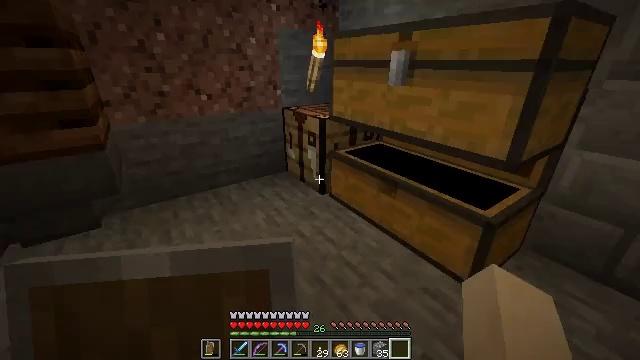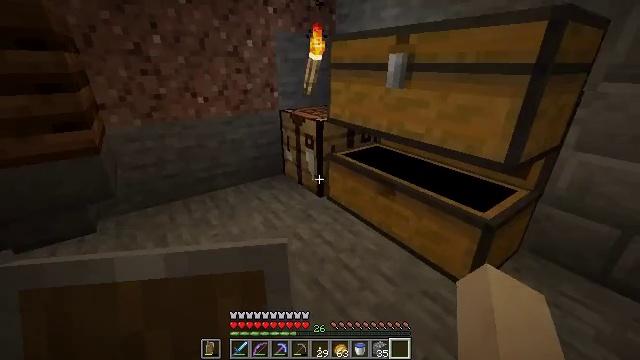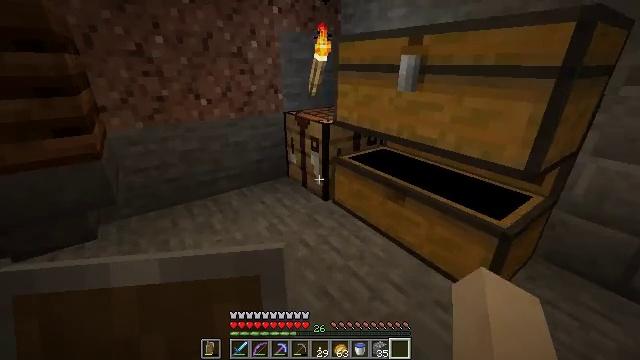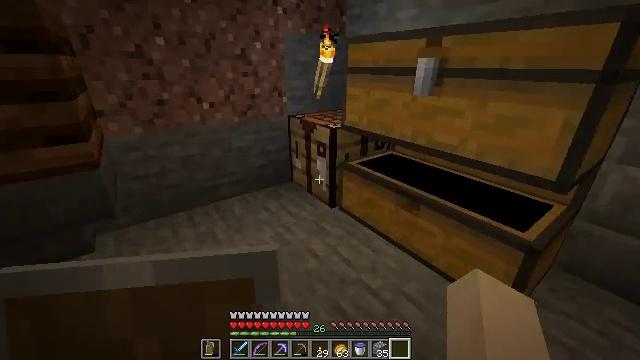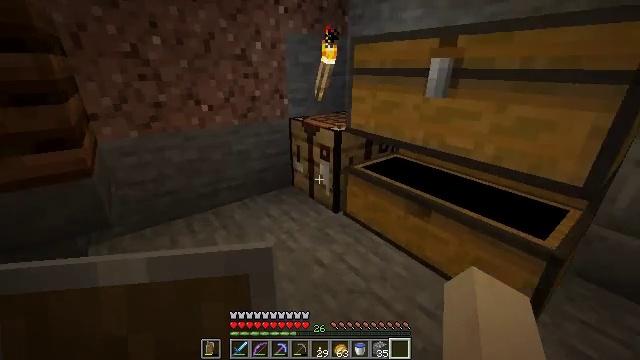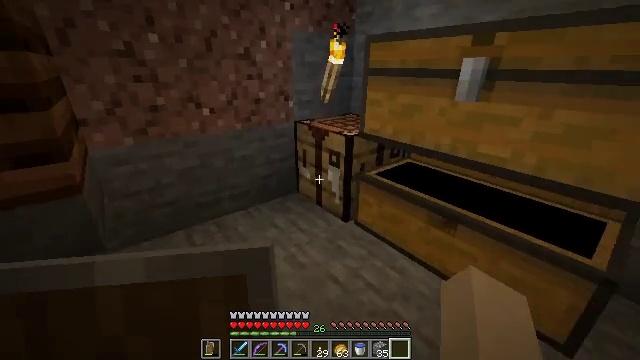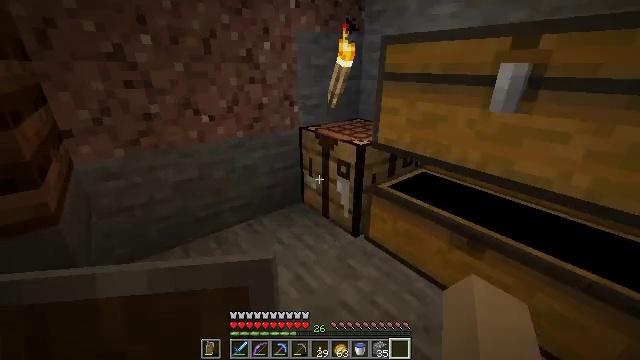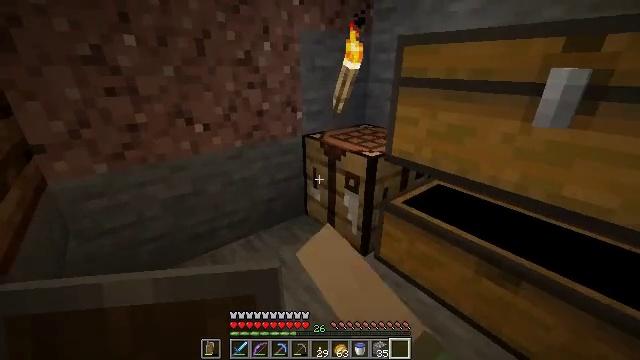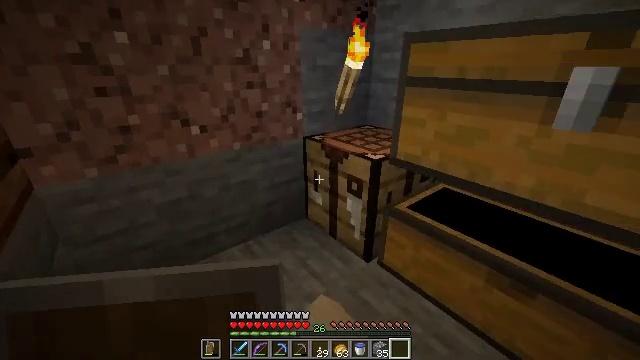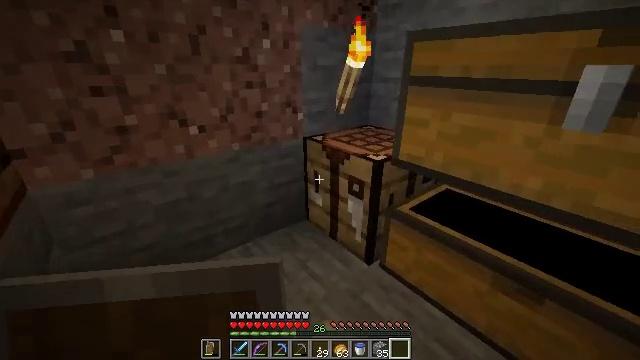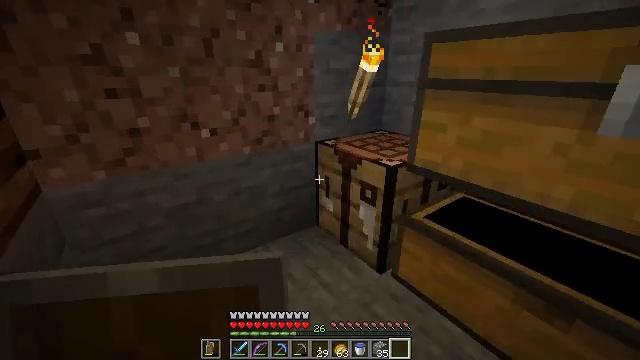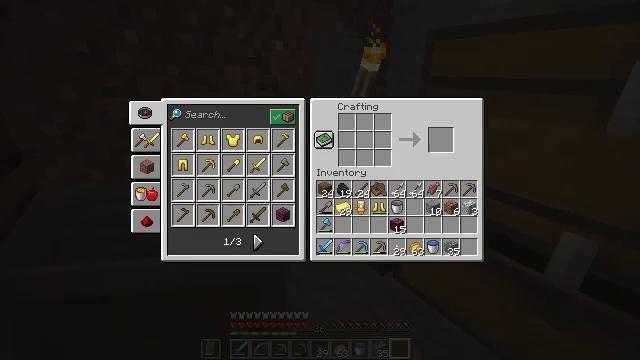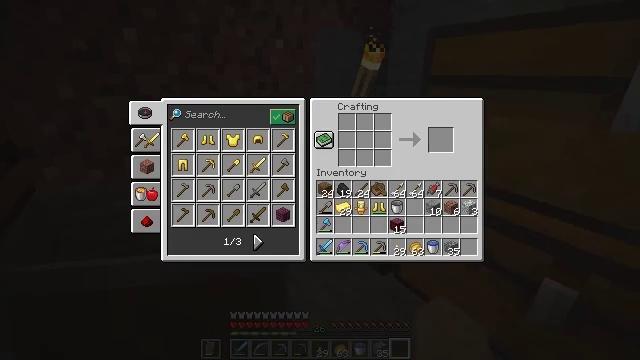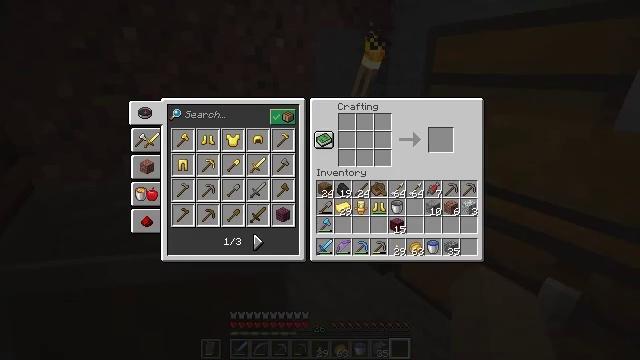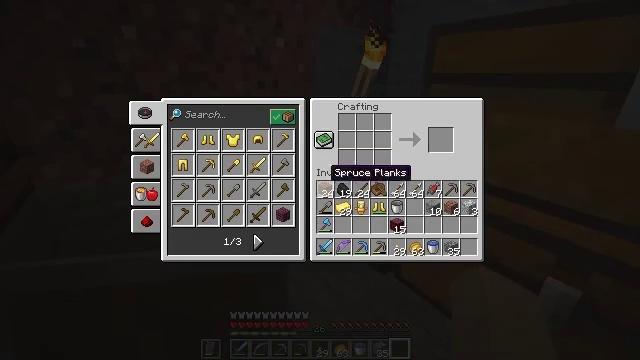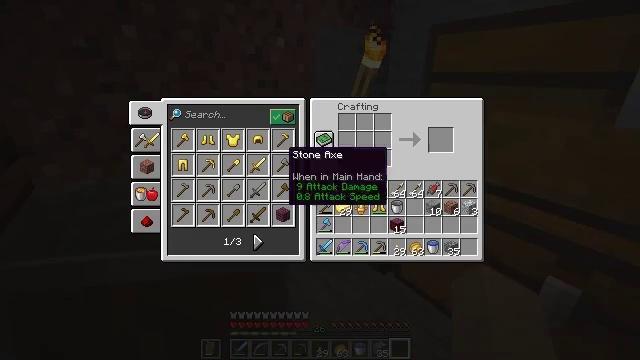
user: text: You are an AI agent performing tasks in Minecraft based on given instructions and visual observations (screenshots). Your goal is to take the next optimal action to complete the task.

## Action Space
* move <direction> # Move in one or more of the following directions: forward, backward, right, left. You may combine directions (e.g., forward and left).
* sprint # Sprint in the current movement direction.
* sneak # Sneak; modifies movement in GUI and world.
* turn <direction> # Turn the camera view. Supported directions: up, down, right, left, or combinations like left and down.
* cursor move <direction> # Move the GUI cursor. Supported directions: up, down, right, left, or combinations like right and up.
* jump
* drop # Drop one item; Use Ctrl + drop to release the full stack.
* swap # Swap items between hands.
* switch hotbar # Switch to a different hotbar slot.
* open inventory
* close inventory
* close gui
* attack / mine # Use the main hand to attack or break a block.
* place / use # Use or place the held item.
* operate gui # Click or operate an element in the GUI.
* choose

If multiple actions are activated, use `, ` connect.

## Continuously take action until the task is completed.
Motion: motion action
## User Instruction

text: Turn crimson stems into crimson planks in your inventory.
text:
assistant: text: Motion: move forward and move left
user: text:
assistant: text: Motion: move forward and move left
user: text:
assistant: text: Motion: move forward and move left
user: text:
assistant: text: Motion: move forward and move left, turn right
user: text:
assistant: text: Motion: move forward, turn right
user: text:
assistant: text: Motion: move forward, use / place
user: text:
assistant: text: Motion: move forward, use / place
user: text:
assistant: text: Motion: no_op
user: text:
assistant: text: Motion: no_op
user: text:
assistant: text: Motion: turn left
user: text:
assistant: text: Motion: open gui
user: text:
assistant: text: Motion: no_op
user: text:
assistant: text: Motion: no_op
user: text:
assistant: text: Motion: no_op
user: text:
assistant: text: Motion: cursor move left and up
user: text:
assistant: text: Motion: cursor move left
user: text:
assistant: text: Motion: cursor move left and down
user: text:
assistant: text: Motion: cursor move right and down
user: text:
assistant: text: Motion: cursor move right
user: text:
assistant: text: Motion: sneak
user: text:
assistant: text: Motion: sneak
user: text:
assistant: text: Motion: sneak, operate gui
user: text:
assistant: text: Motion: sneak, cursor move right, operate gui
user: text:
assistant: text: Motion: sneak, cursor move right and up
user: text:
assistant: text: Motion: sneak, cursor move right and up
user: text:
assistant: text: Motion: sneak, cursor move right
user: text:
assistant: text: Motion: sneak, cursor move right
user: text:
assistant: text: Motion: sneak
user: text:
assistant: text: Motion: sneak, operate gui
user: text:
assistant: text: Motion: sneak, operate gui